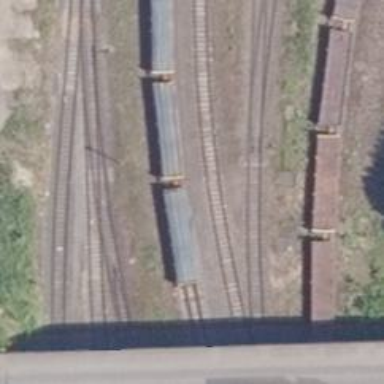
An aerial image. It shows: Railway spur service.